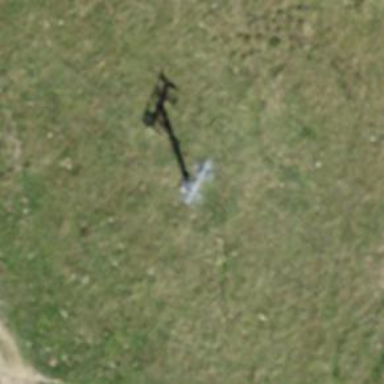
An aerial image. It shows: Pylon for aerialway.